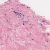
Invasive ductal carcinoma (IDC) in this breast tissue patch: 0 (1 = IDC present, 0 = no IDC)